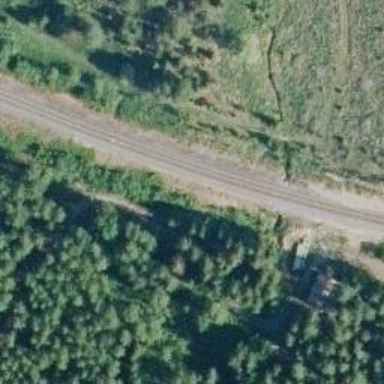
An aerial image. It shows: Railway track of B1 class.